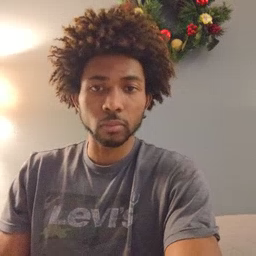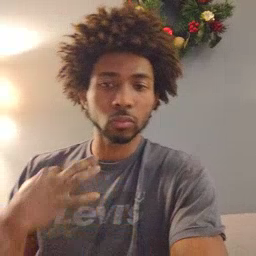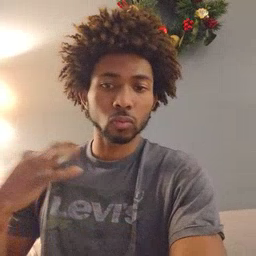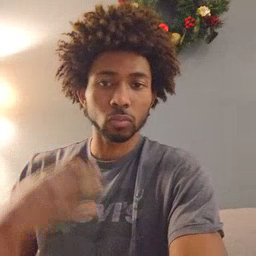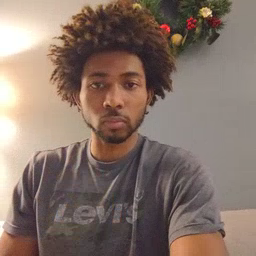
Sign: shirt